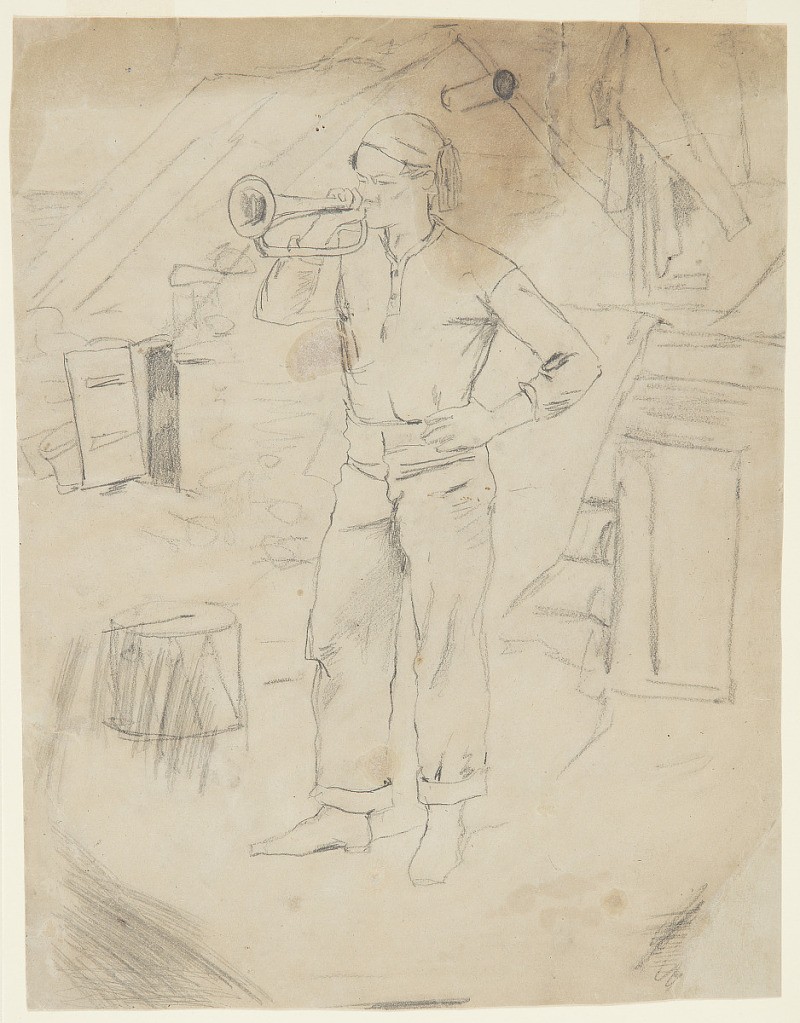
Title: Man Wearing Zouave's Cap
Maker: Winslow Homer, American, 1836–1910
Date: ca. 1861
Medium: Graphite on gray-brown paper
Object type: Drawing
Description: Recto: Vertical view of a man wearing a Zouave's cap and blowing a bugle.
Verso:  Figures of women and a flight of steps.